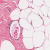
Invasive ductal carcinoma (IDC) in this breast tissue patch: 0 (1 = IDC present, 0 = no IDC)